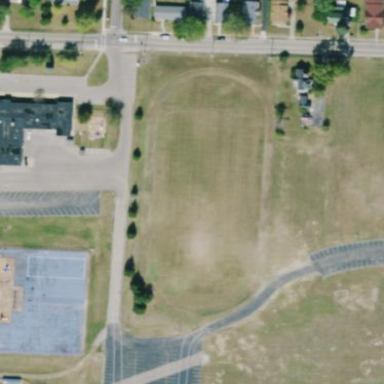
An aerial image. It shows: American football pitch for leisure and sport activities.